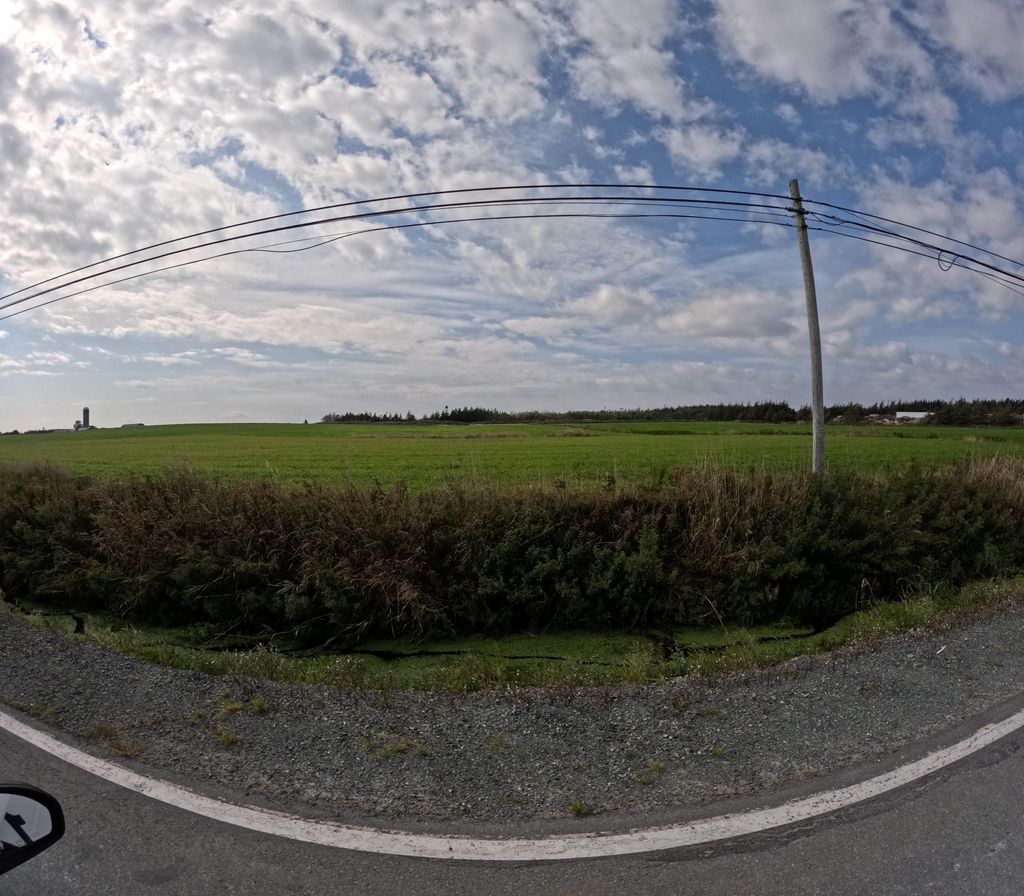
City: st_johns